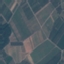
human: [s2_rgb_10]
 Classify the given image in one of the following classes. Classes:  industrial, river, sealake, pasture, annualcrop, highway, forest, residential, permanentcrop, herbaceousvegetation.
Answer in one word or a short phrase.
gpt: PermanentCrop